高一 · 计数
（2020 春・荔湾区校级月考）某厂生产的某种零件的尺寸 $Z$ 大致服从正态分布 $\left.N （ 100,5^{2}\right)$ ，且规定尺寸 $Z \notin(\mu-3 \sigma, \mu+3 \sigma)$ 为次品, 其余的为正品. 生产线上的打包机自动把每 5 件零件打包成 1 箱, 然后进入销售环节，若每销售一件正品可获利 50 元，每销售一件次品亏损 100 元. 现从生产线生产的零件中抽样 20 箱做质量分析，作出的频率分布直方图如图:

（1）估计生产线生产的零件的次品率及零件的平均尺寸;

（2）从生产线上随机取一箱零件, 求这箱零件销售后的期望利润及不亏损的概率.

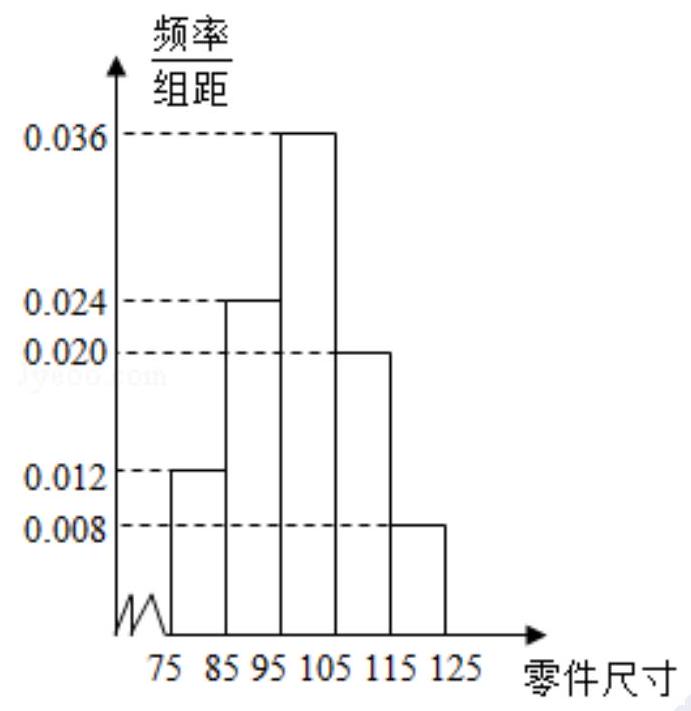
答案: 解：（1）次品的尺寸范围 $Z \notin(\mu-3 \sigma, \mu+3 \sigma)$, 即 $Z \notin(100-3 \times 5,100+3 \times 5)$,即 $Z \ddagger （ 85 ， 115 ） ，$

故生产线生产的产品次品率为: $0.012 \times 10+0.008 \times 10=0.20$,

生产线生产的产品平均尺寸为:

$0.012 \times 10 \times 80+0.024 \times 10 \times 90+0.036 \times 10 \times 100+0.020 \times 10 \times 110+0.008 \times 10 \times 120=98.8 ;$

（2）设生产线上的一箱零件（5 件）中的正品数为 $X$,

正品率为 $1-0.2=0.8$, 故 $X \sim B(5,0.8), E(X)=5 \times 0.8=4$,

设销售生产线上的一箱零件获利为 $Y$ 元，

则 $Y=50 X-100(5-X)=150 X-500 E(Y)=150 E(X)-500=100 （$ 元），

设事件 $B$ : 销售生产线上的一箱零件不亏损，

则 $P(B)=P(Y \geq 0)=P(X=4)+P(X=5)=C_{5}^{4}\left(\frac{1}{5}\right)\left(\frac{4}{5}\right)^{4}+C_{5}^{5}\left(\frac{4}{5}\right)^{5}=\frac{2304}{3125}$,

答: 生产线生产的零件的次品率为 0.2 , 零件的平均尺寸为 98.8 ,

这箱零件销售后的期望利润为 100 元, 不亏损的概率为 $\frac{2304}{3125}$ (0.73728).